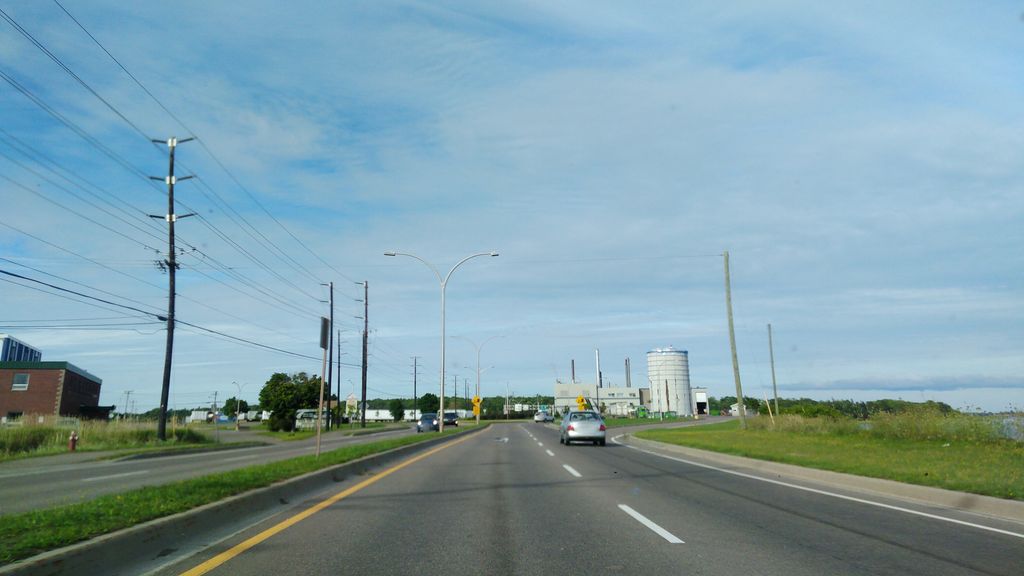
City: charlottetown